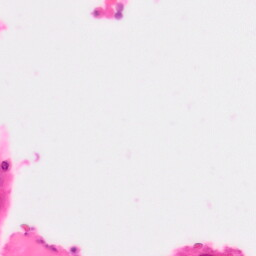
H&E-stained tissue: Colon